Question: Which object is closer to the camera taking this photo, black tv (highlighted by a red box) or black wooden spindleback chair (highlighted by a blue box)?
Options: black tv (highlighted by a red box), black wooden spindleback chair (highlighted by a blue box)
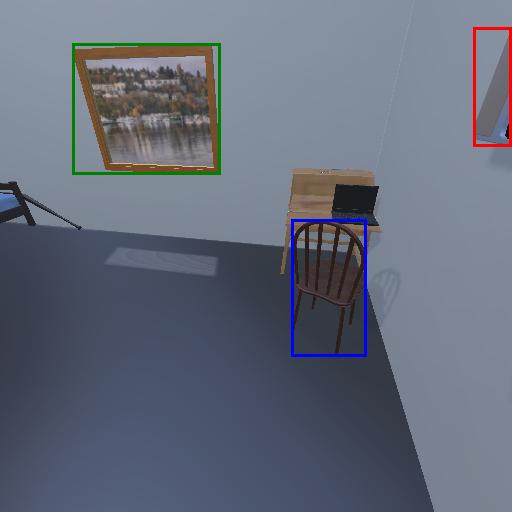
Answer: black tv (highlighted by a red box)